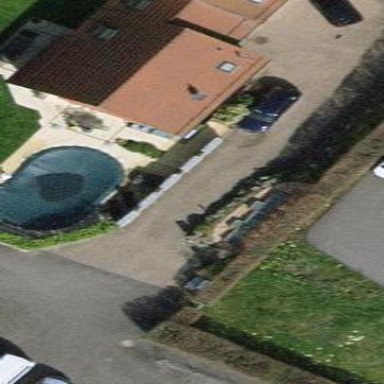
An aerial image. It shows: Swimming pool located in leisure land.